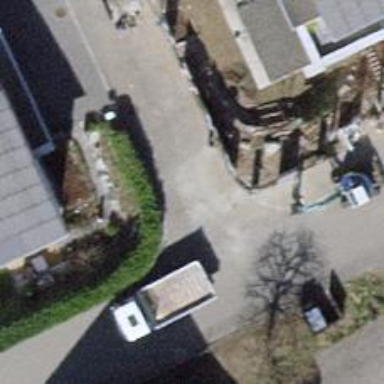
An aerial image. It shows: Bollard barrier.